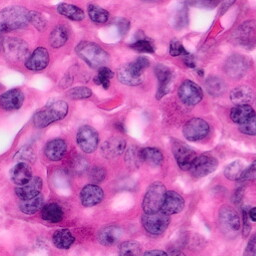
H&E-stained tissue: Pancreatic